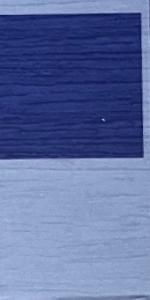
Label: Empty